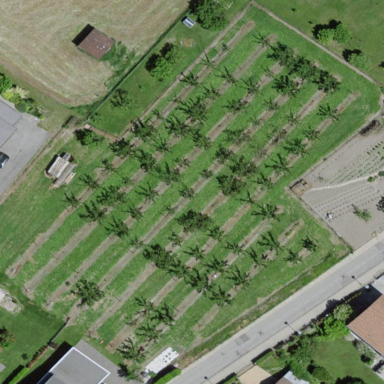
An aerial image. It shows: Orchard.